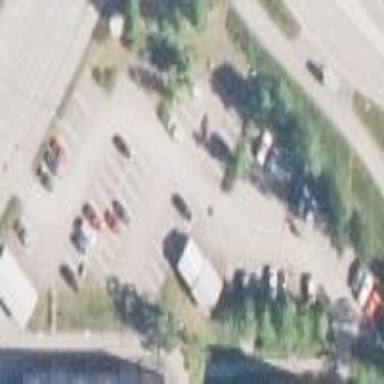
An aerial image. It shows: Parking area with surface.